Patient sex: M
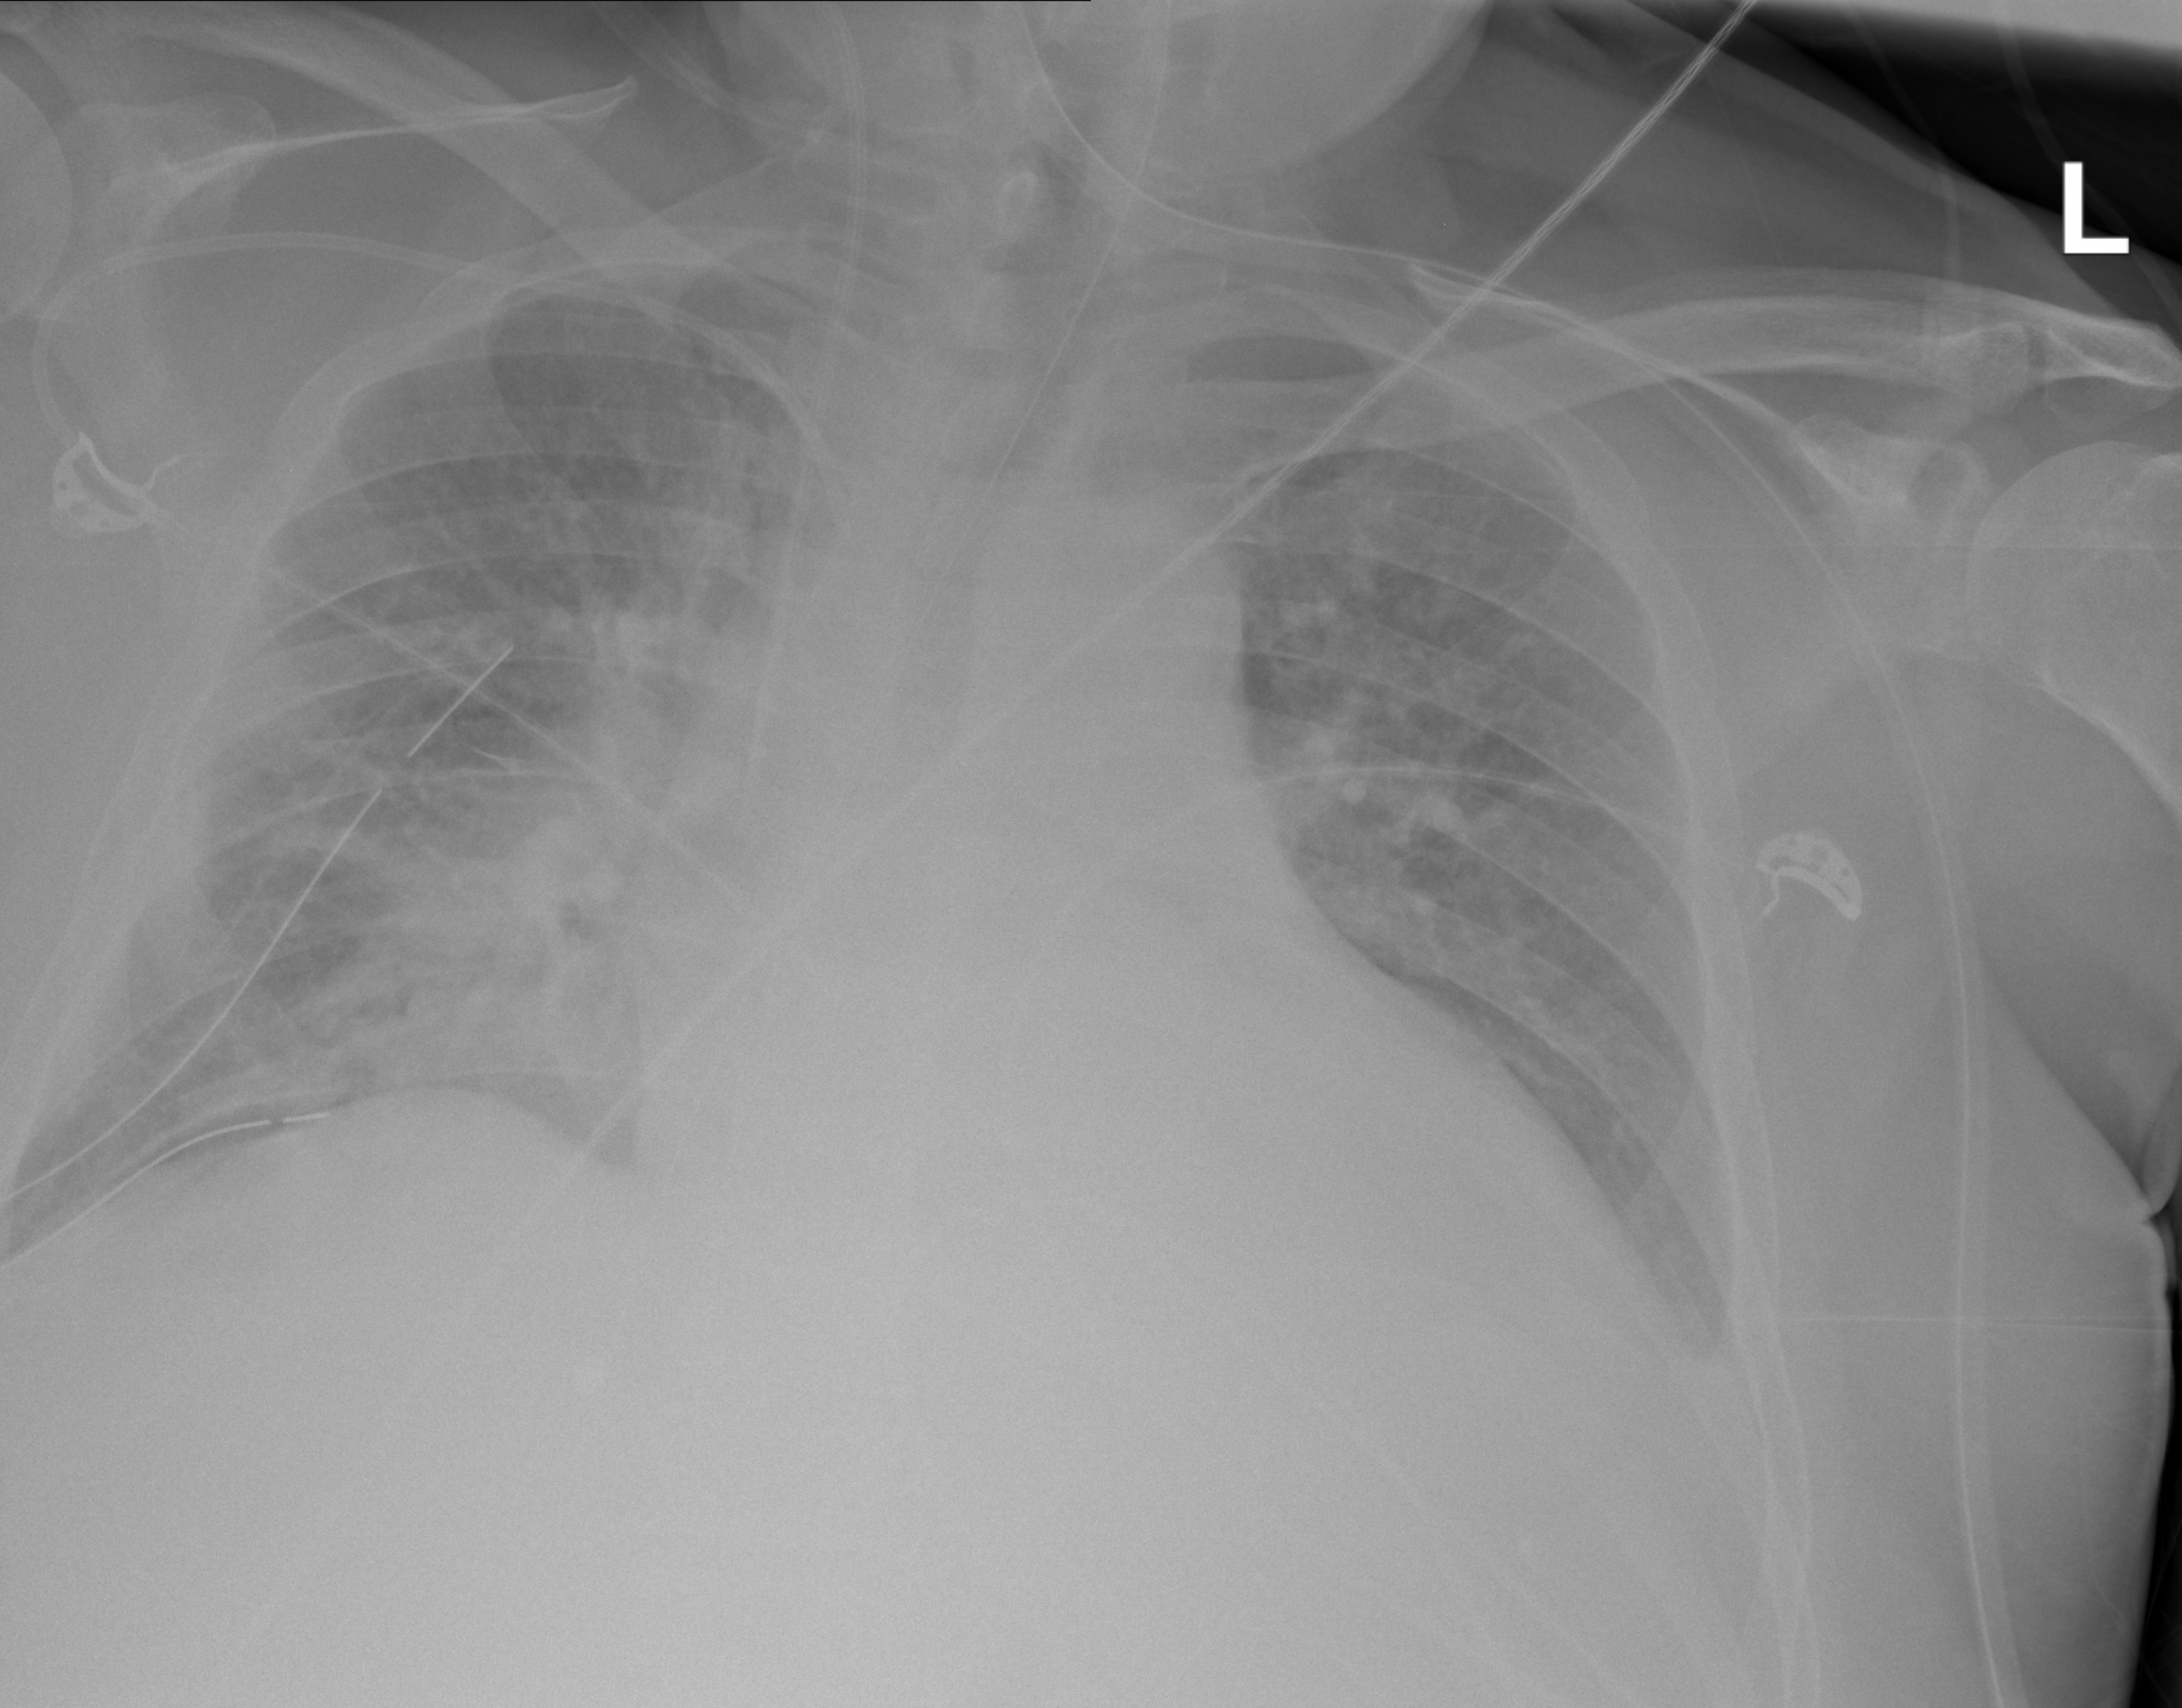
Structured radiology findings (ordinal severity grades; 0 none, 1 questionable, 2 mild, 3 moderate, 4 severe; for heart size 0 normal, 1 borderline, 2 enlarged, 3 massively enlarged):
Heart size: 1
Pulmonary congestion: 3
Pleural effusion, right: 1
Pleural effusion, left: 2
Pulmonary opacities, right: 3
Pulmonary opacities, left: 1
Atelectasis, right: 3
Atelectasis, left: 2